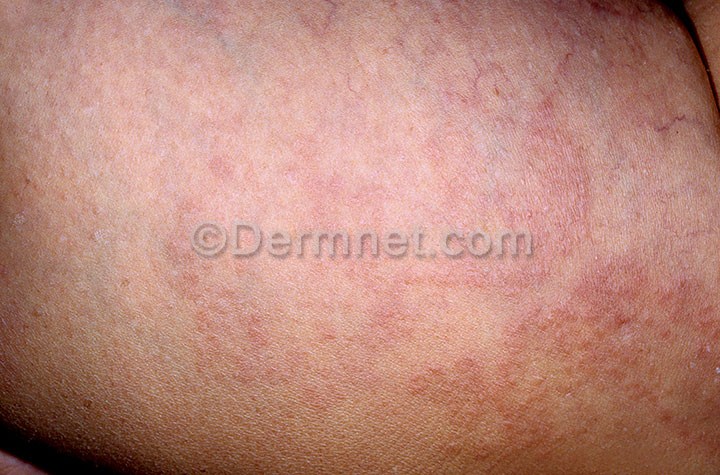
Disease: Systemic Disease